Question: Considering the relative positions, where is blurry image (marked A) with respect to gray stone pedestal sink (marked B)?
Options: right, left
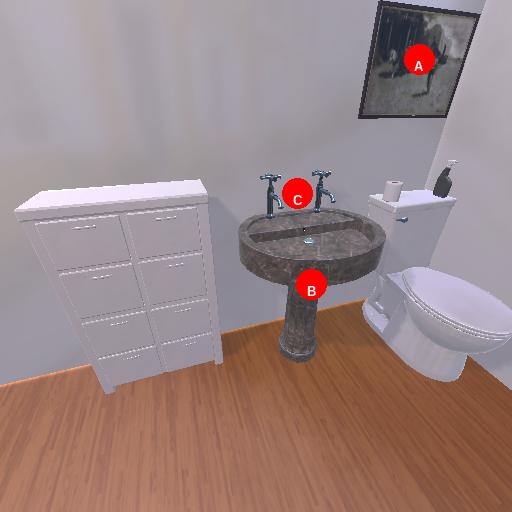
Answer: right